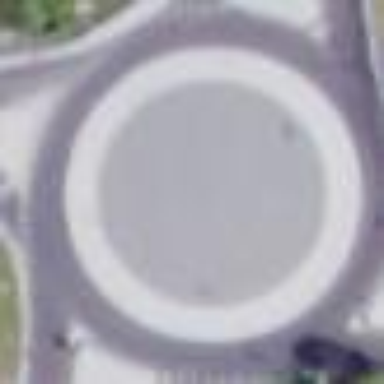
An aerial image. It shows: Roundabout on primary highway.